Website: home-depot
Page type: customer-info-address
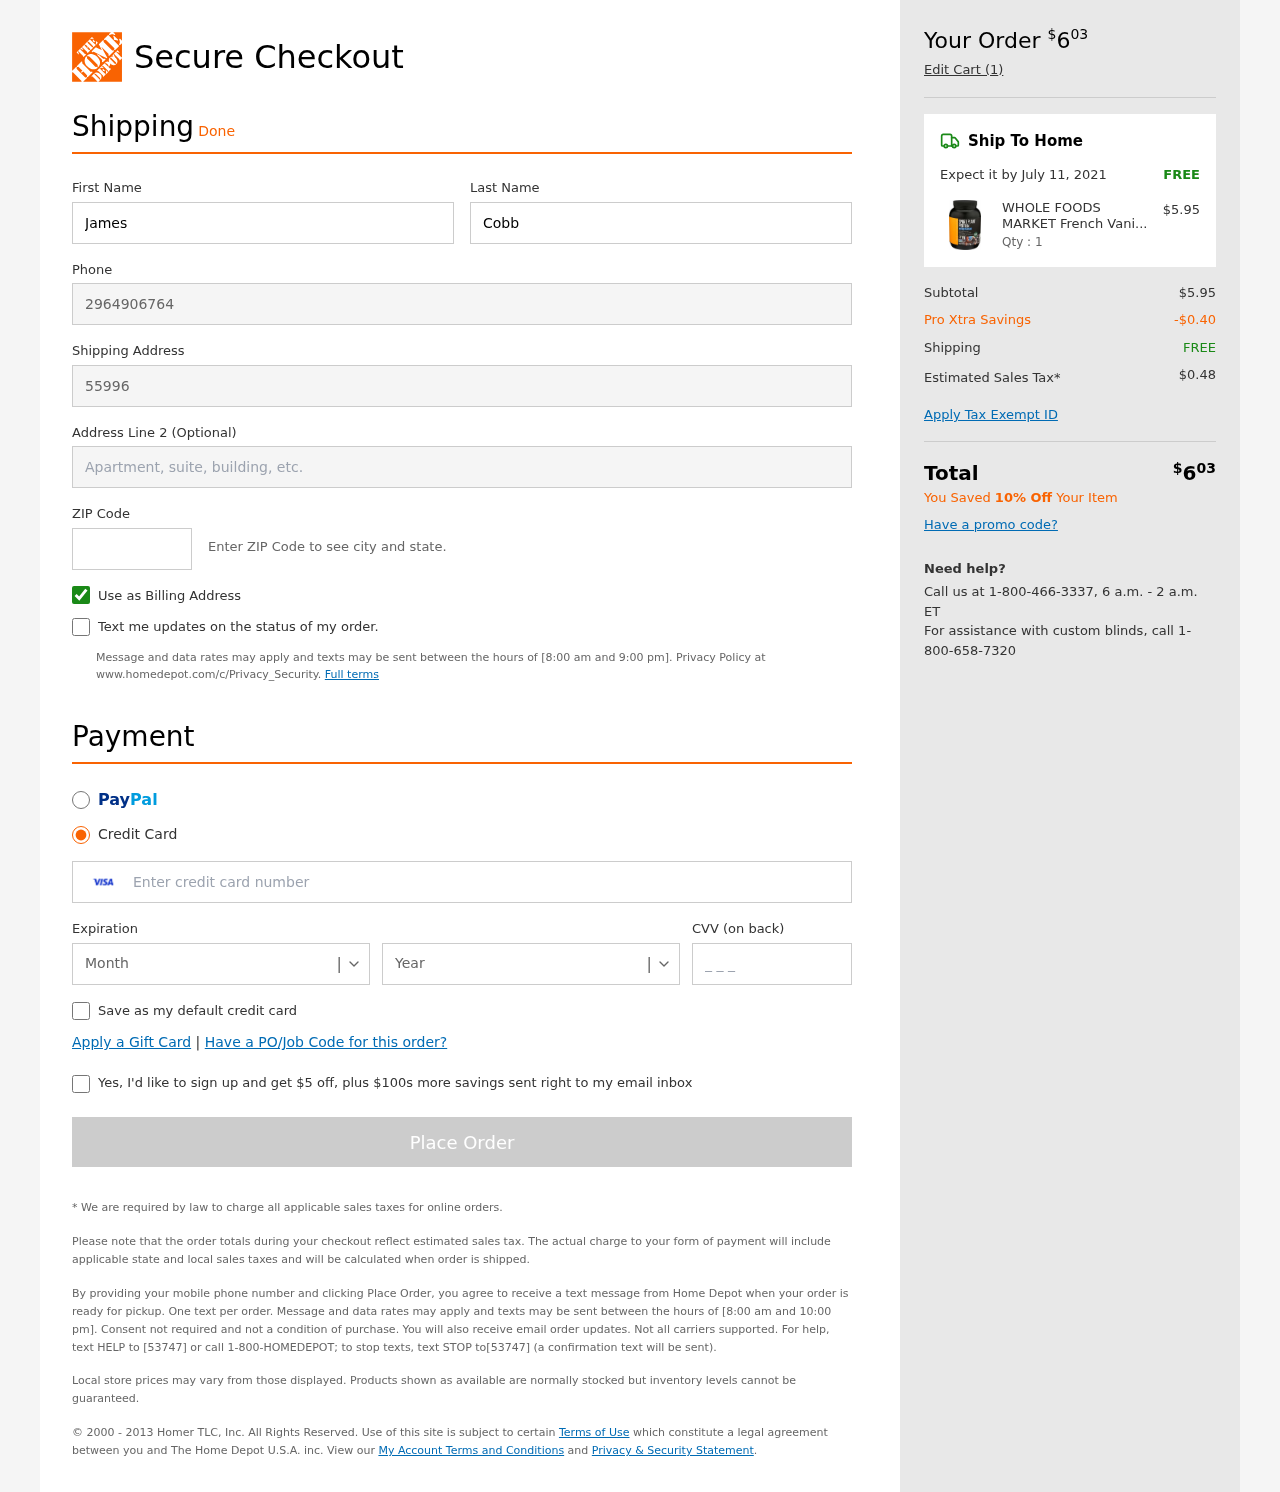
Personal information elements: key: PII_CARD_CVV
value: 704
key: PII_CARD_EXPIRY_MONTH
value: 03
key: PII_CARD_EXPIRY_YEAR
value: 29
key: PII_CARD_NUMBER
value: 4873 8775 8333 6471
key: PII_FIRSTNAME
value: James
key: PII_LASTNAME
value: Cobb
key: PII_PHONE
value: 2964906764
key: PII_POSTCODE
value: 16869
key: PII_STREET
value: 55996 Taylor Manors
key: PII_STREET2
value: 4471 Brittany Underpass
Product elements: key: PRODUCT1_NAME
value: WHOLE FOODS MARKET French Vanilla Plant Protein Shake, 33 OZ
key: PRODUCT1_PRICE
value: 5.95
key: PRODUCT1_QUANTITY
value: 1
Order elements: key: ORDER_TOTAL
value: $603
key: ORDER_NUM_ITEMS
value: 1
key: ORDER_DELIVERY_DATE
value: July 11, 2021
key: ORDER_SHIPPING_COST
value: FREE
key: ORDER_SUBTOTAL
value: $5.95
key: ORDER_DISCOUNT
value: -$0.40
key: ORDER_SHIPPING_COST2
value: FREE
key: ORDER_TAX
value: $0.48
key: ORDER_TOTAL2
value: $603
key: ORDER_SAVINGS_MESSAGE
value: You Saved 10% Off Your Item